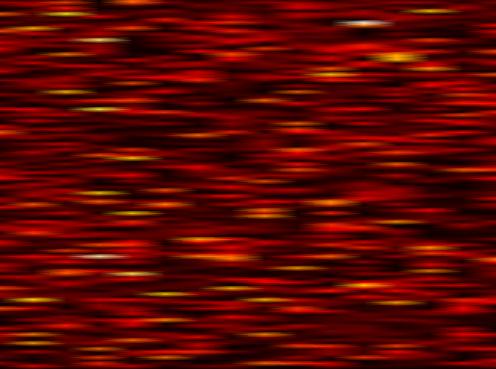
Label: UFMC